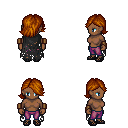
a pixel art fantasy rpg character, female body template, human, dark skin, black tattered cape, magenta pants, brunette swoop hairstyle, leather bracers, ghillies, four views (front, back, left, right), 2x2 character sprite sheet, small pixel art, hard edges, no anti-aliasing